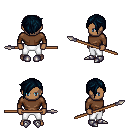
a pixel art fantasy rpg character, male body template, human, dark skin, brown long-sleeve shirt, white pants, raven pixie cut hairstyle, metal boots, spear, four views (front, back, left, right), 2x2 character sprite sheet, small pixel art, hard edges, no anti-aliasing